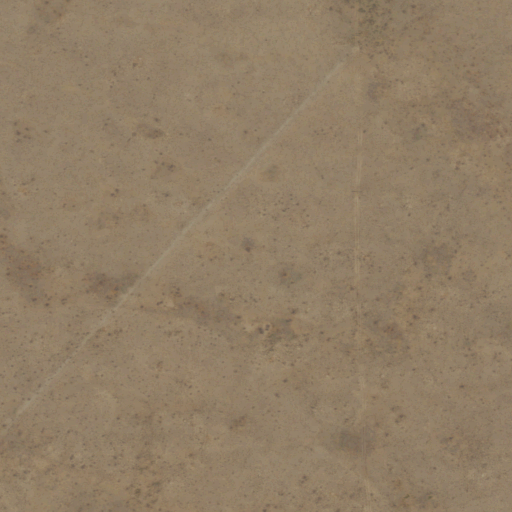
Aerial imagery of valley in New Mexico named Ironhouse Draw containing grassland and shrub